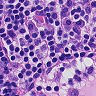
Metastatic tissue present: no